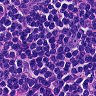
Metastatic tissue present: no